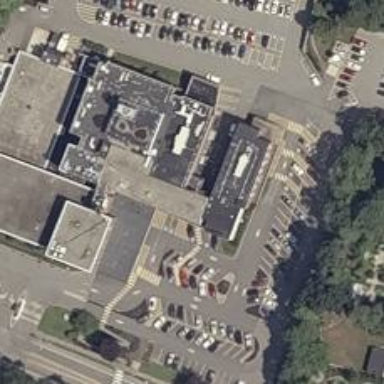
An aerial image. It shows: Nursing home.